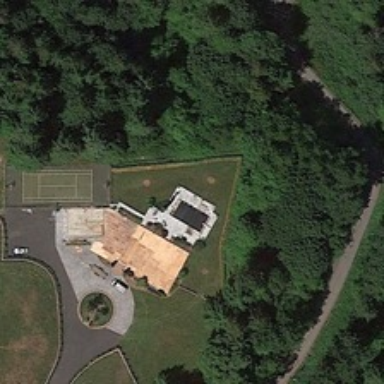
Many green trees and meadows are around a building .